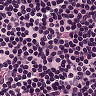
Metastatic tissue present: no